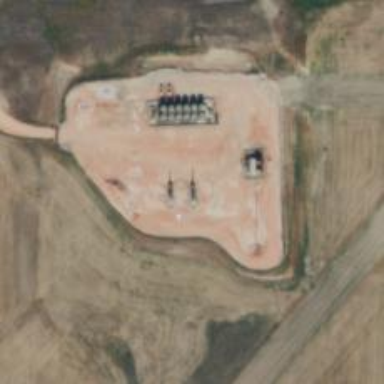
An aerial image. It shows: Petroleum well.